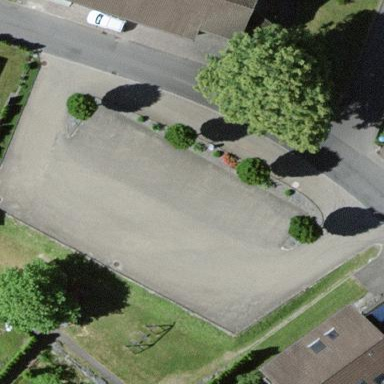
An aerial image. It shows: Parking area with asphalt surface.